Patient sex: F
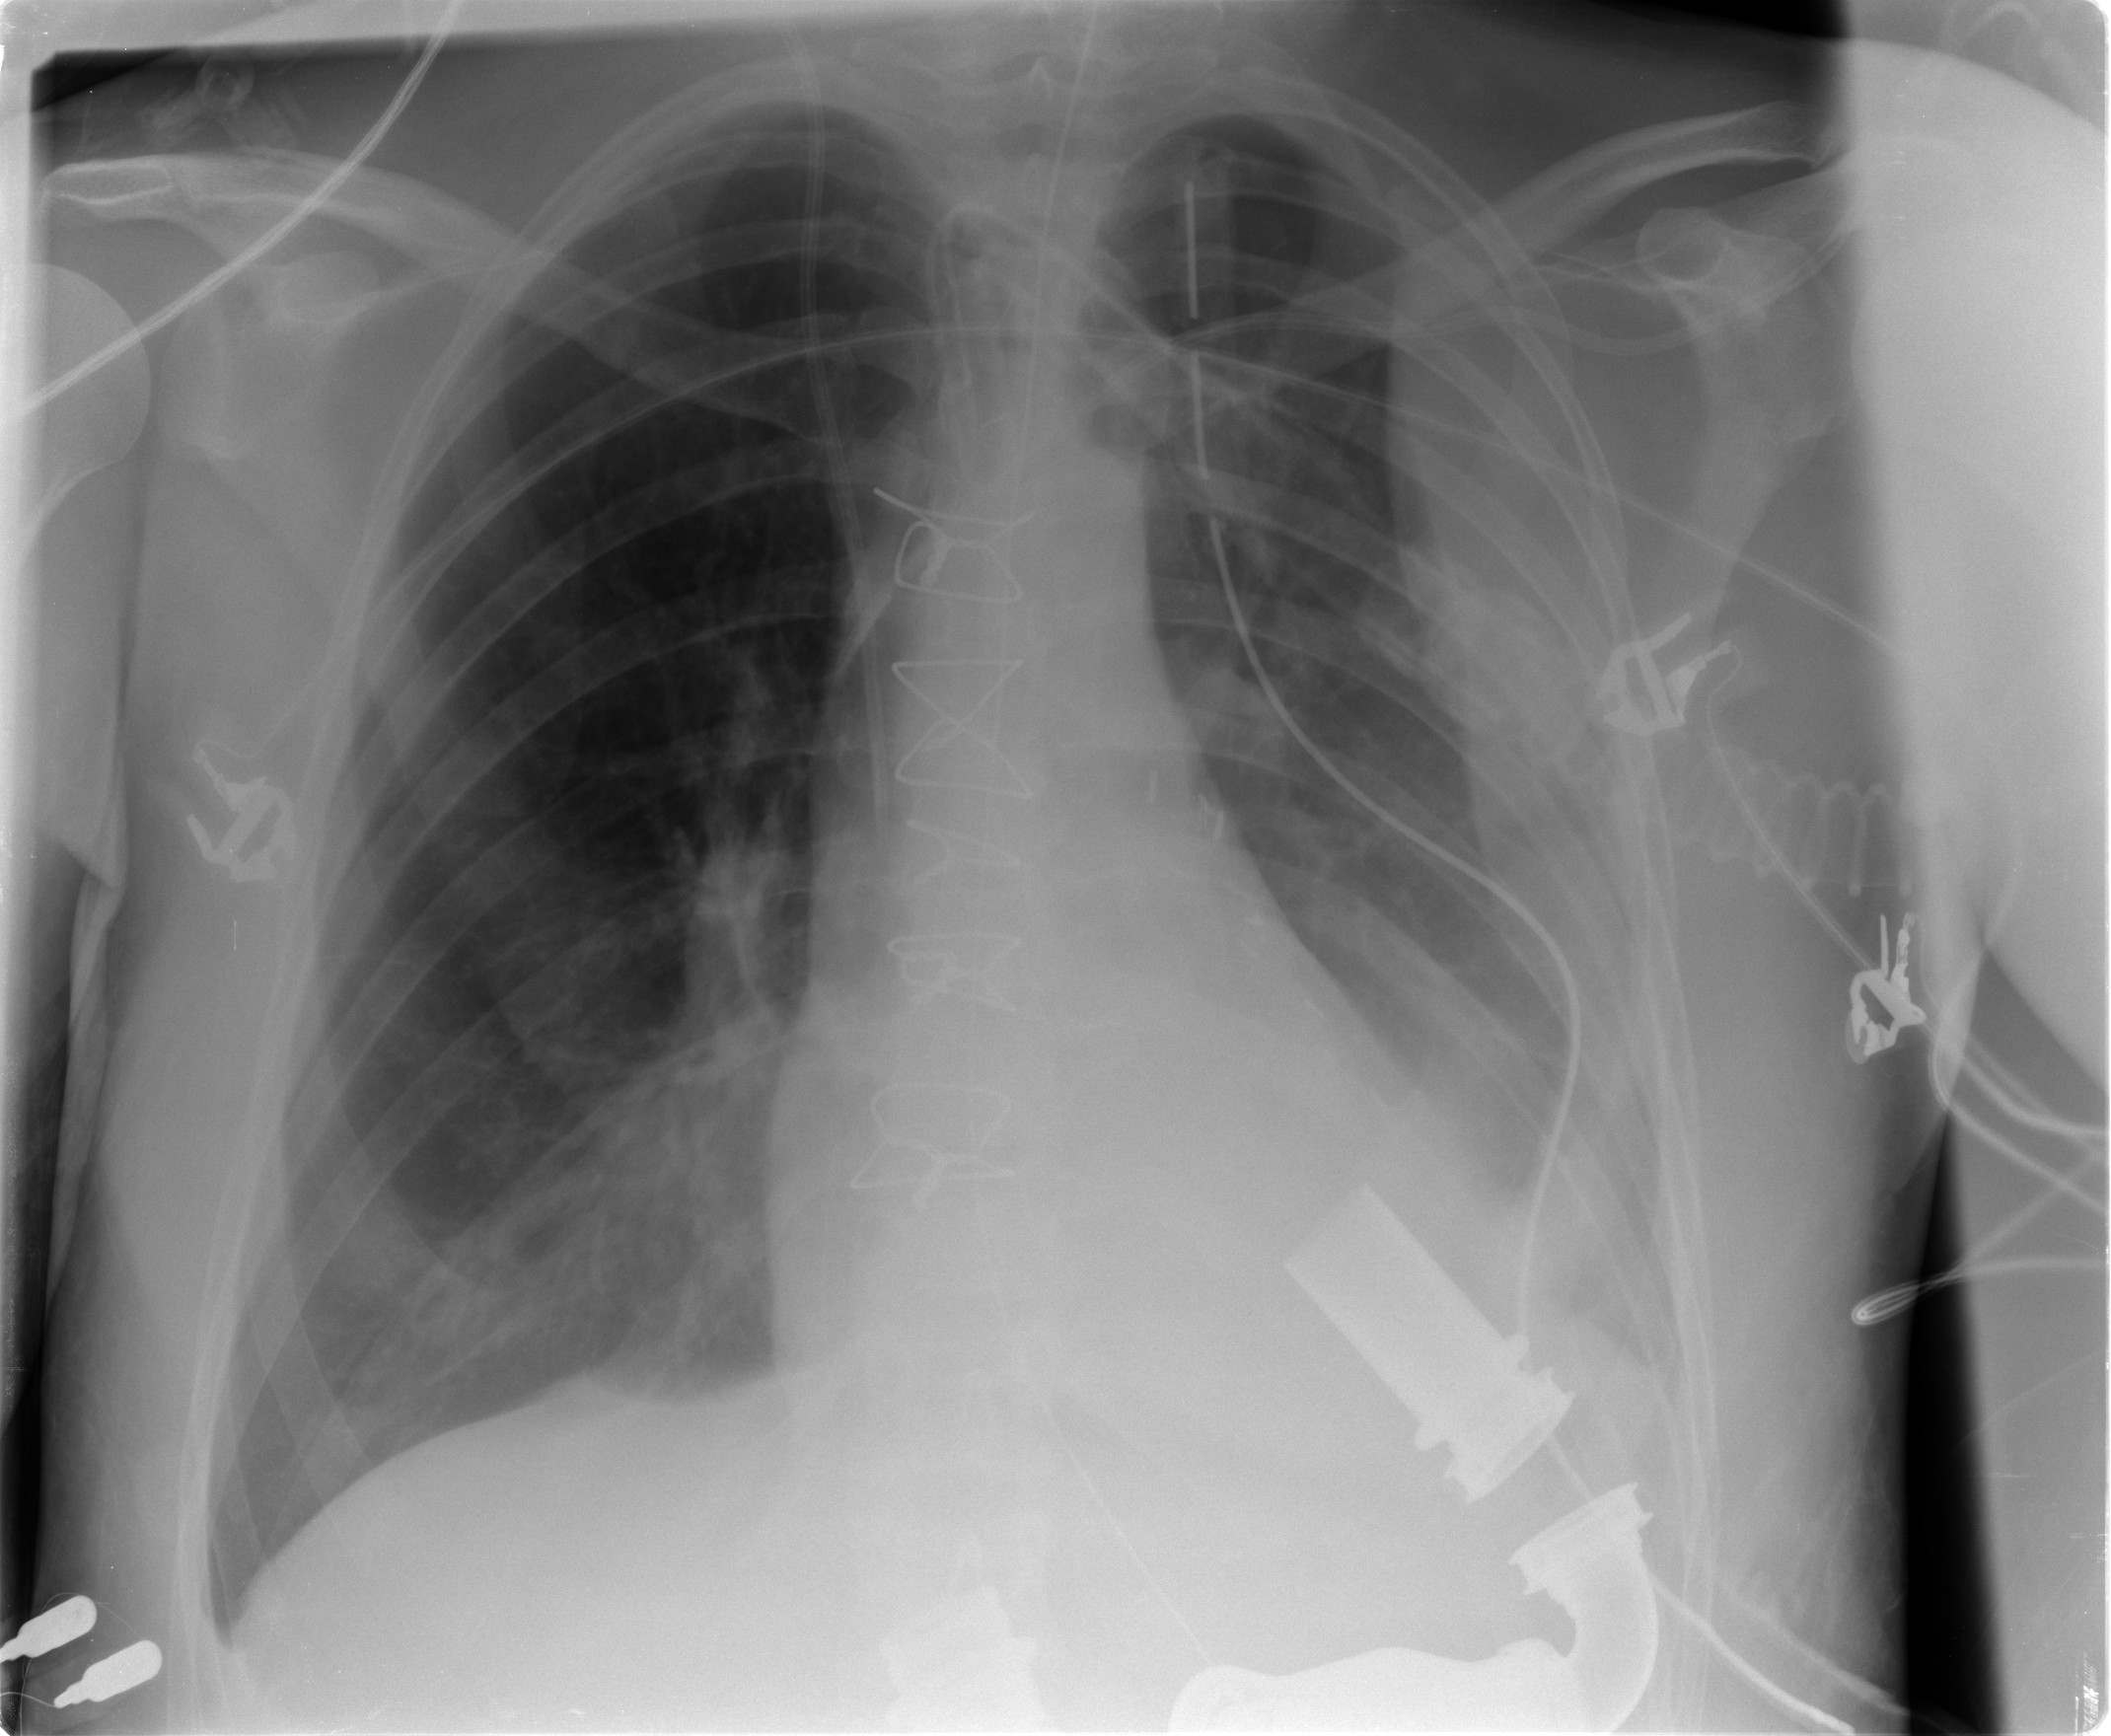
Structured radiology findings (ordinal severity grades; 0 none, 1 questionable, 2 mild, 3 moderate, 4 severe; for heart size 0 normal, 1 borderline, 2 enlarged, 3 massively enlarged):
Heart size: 0
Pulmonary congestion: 2
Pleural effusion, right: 0
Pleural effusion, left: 2
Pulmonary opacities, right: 0
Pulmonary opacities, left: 0
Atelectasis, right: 2
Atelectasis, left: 2